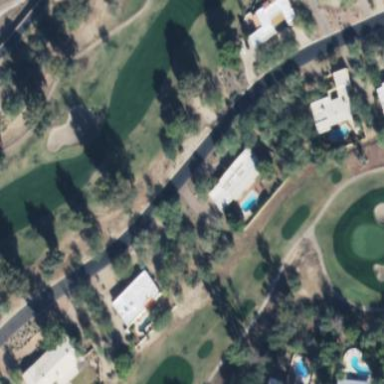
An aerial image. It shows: Golf fairway in the image.